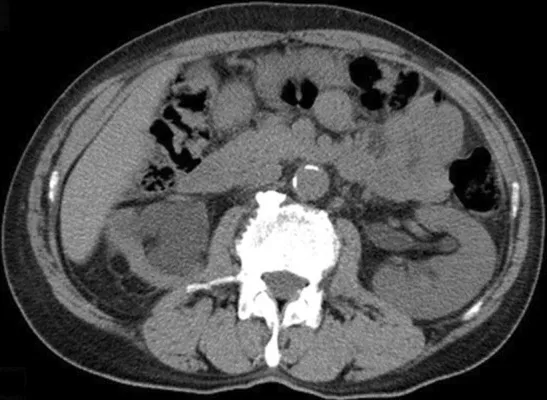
As well as bilateral hydronephrosis and right renal atrophy.
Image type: radiology (ct)